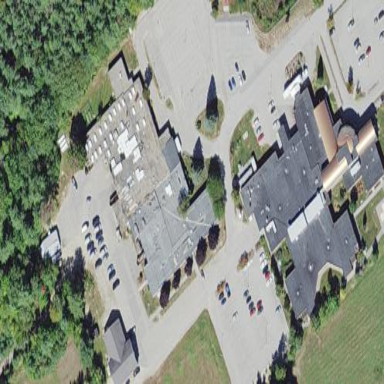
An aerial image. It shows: Hospital.